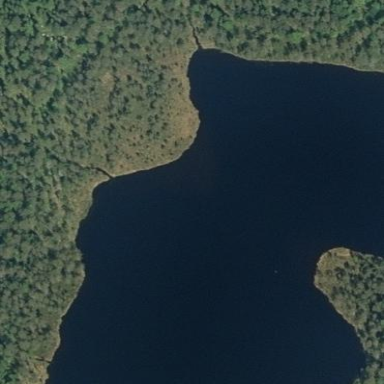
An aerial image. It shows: Serene lake surrounded by nature.